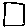
Label: square